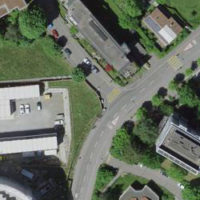
EUNIS habitat code: 54
Species observed at this site:
Phaneroptera nana